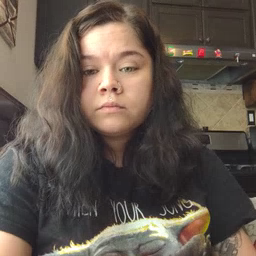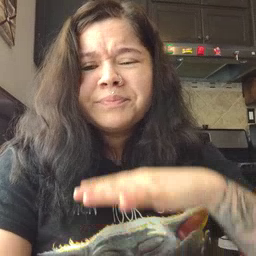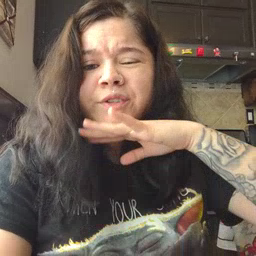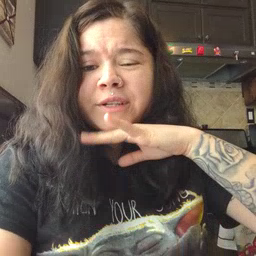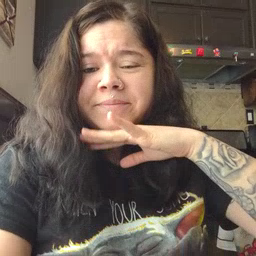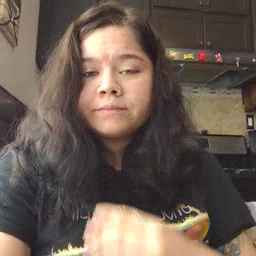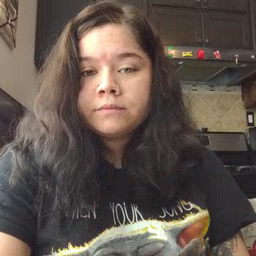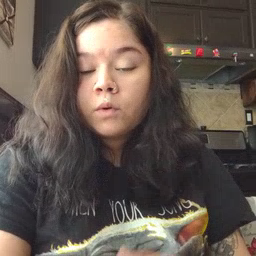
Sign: dirty